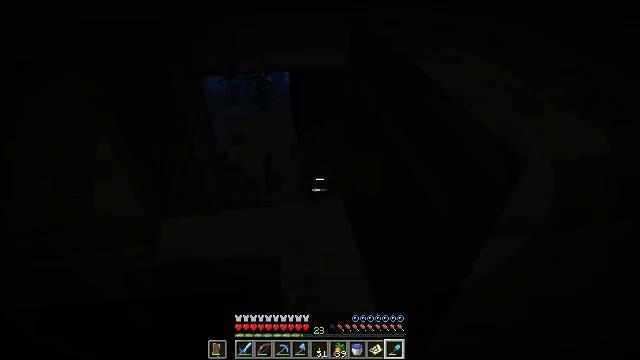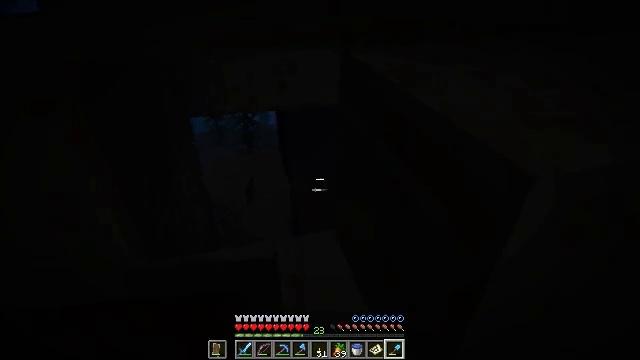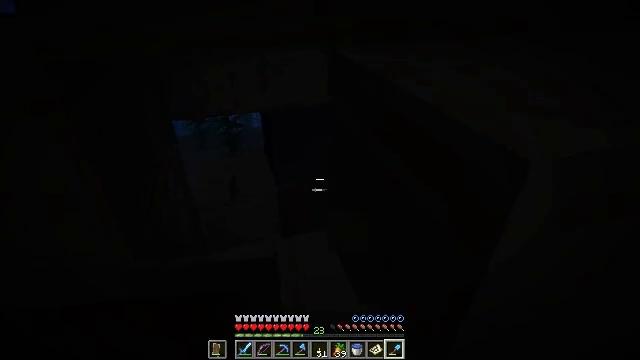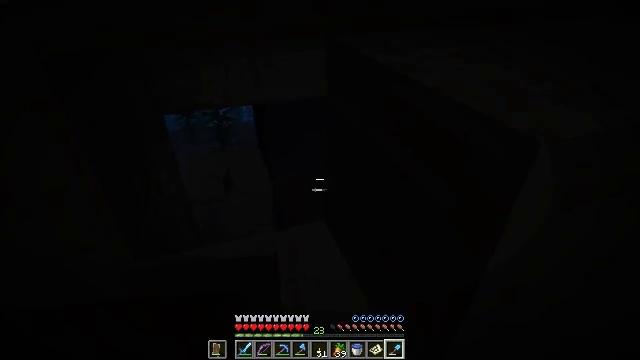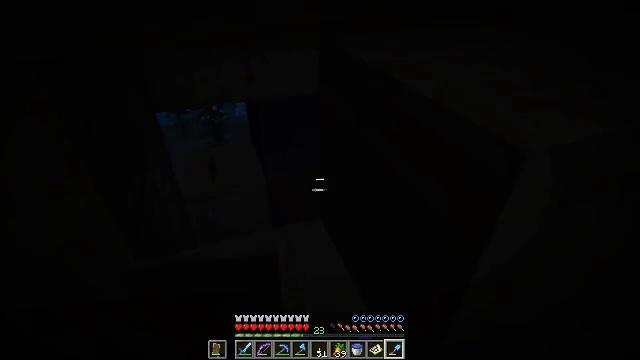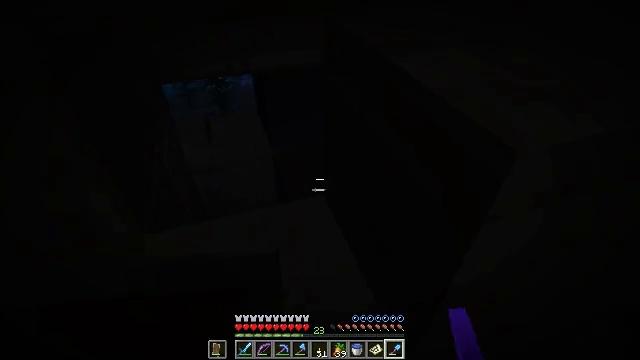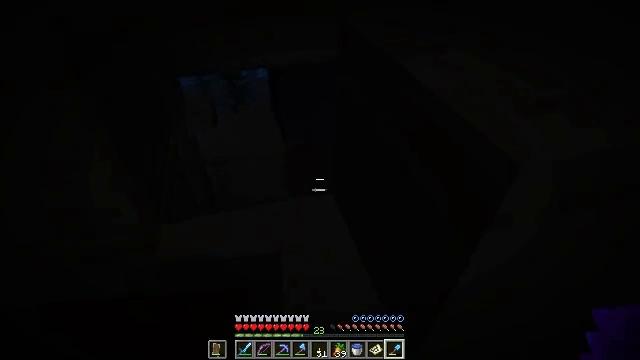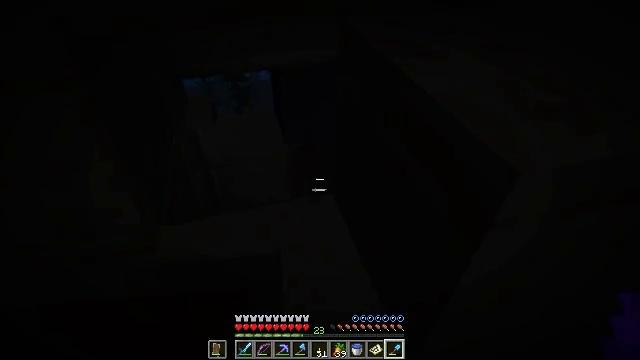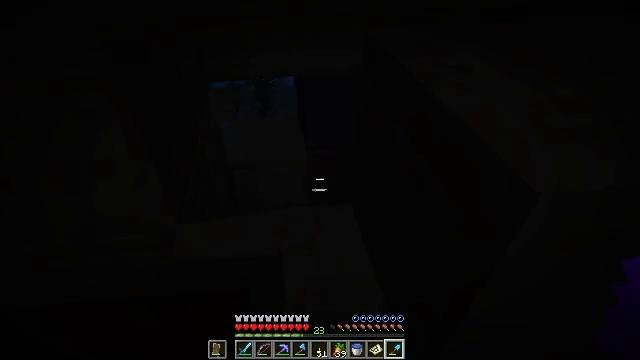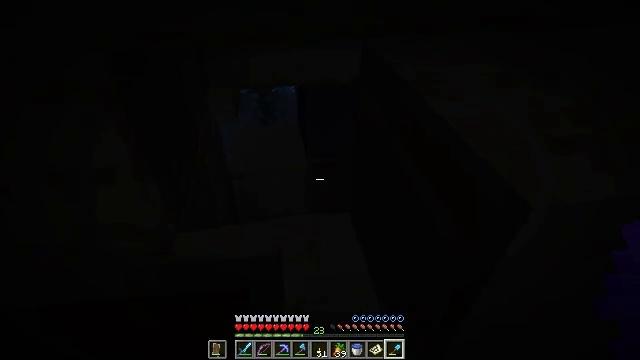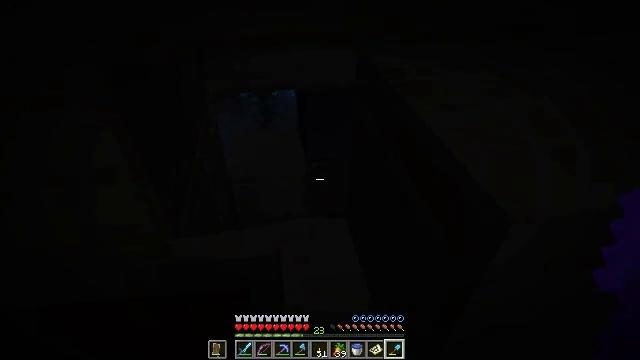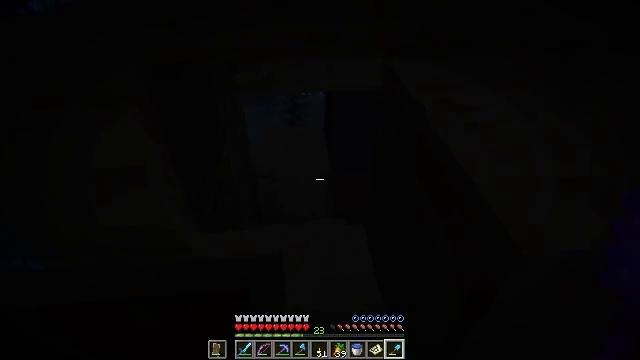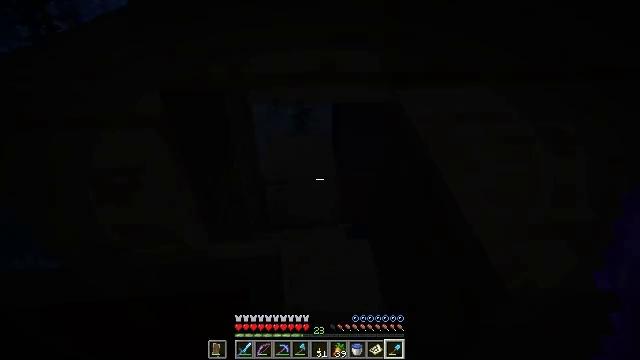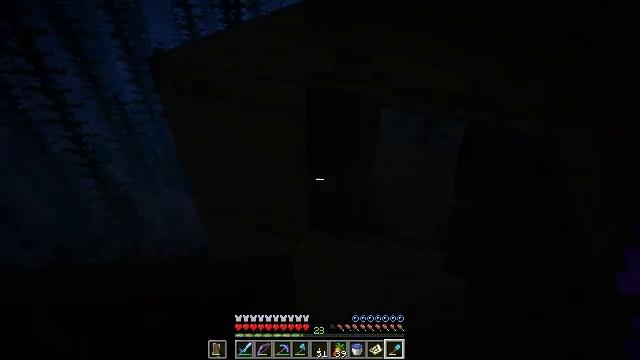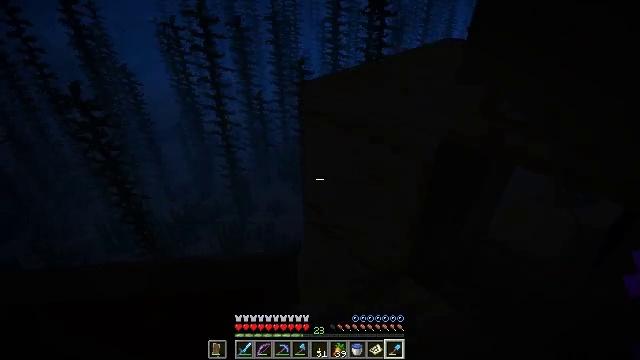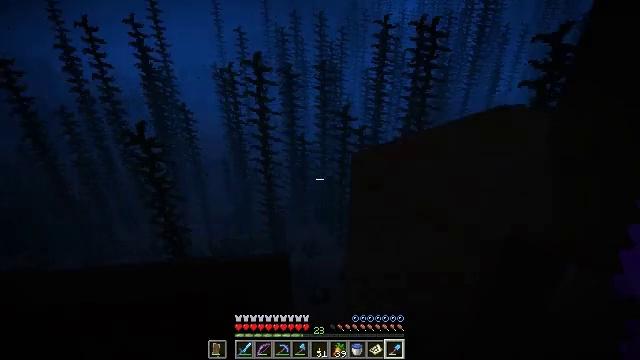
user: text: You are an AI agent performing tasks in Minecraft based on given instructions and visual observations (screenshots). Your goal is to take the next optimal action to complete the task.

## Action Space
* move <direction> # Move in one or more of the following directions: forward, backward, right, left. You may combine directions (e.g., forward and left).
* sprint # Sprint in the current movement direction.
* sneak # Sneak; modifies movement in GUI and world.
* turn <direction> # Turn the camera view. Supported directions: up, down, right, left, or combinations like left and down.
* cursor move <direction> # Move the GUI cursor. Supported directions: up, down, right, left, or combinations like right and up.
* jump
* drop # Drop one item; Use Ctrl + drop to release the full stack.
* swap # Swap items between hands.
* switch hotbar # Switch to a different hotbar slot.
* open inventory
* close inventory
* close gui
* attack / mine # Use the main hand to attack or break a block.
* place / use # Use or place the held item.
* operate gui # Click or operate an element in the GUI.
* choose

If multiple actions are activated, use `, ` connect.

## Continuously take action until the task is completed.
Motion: motion action
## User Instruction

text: Collect kelp plant from the sea.
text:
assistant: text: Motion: move forward and move left, turn right and up, attack / mine
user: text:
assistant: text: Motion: move forward and move left, turn right
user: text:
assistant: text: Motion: move forward, turn right and down, jump
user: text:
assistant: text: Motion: move forward, turn right and down, jump
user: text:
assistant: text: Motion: move forward, turn left and down
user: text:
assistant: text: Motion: turn left and down
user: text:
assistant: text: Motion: no_op
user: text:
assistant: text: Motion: move forward, turn left and up
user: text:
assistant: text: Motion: move forward, turn up
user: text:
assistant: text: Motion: move forward, jump
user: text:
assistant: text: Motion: move forward, turn left, jump
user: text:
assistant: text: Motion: move forward and move left, turn left, jump
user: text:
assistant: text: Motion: move forward and move left, turn left, jump
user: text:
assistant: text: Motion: move forward and move left, turn left and up, jump
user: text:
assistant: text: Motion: move forward and move left, turn left and up, jump
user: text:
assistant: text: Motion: move forward and move left, turn left and up, jump
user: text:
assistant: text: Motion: move forward
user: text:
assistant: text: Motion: move forward, jump
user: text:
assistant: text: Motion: move forward, jump
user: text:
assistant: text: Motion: move forward, jump
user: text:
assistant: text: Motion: move forward
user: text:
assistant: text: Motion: move forward, turn left and up
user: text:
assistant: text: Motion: move forward, turn left
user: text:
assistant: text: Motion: move forward and move right, turn left and down
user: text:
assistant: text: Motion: move forward and move right, turn left
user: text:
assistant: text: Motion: move right
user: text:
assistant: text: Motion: move right, turn left and down
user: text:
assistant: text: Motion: move right, turn right and up
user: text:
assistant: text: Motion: move right, turn right and up
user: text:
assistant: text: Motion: move right, turn right and up